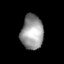
Tissue: lung
Cell type: Epithelial cells
Senescence score: 0.586
Nuclear area (px): 752
Mean DAPI intensity: 152.066